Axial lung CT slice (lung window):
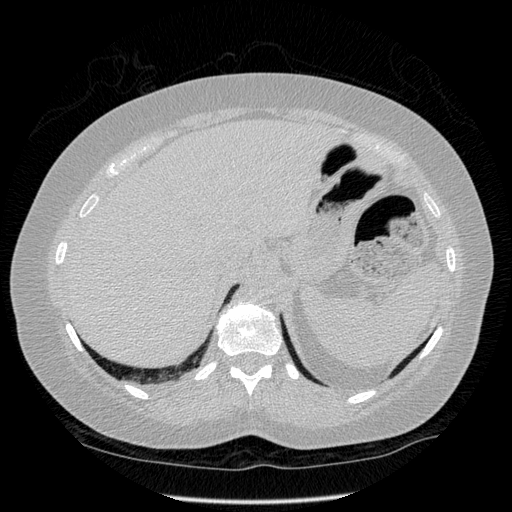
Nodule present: no